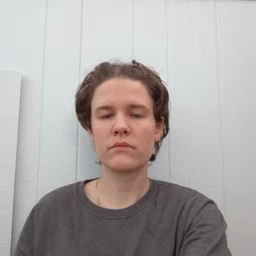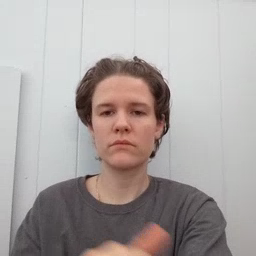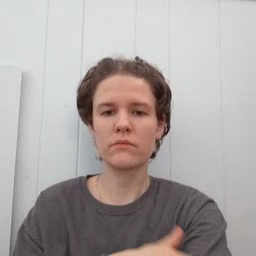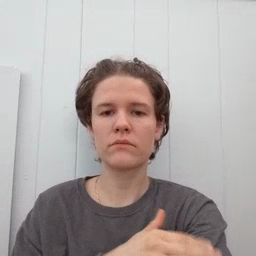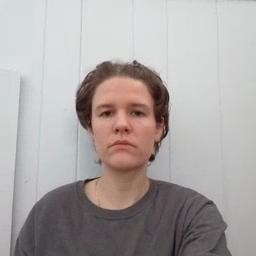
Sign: arm